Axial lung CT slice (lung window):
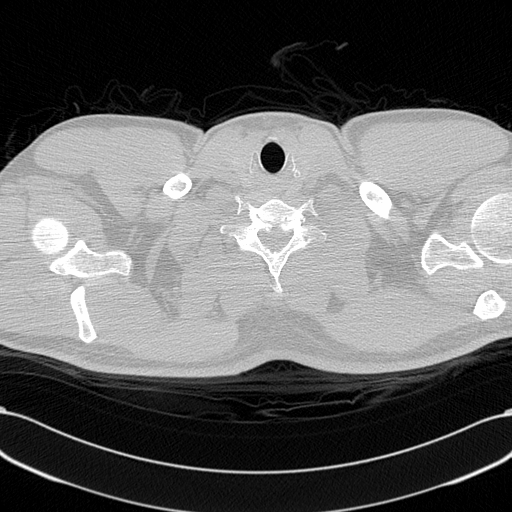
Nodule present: no